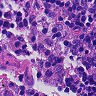
Metastatic tissue present: no